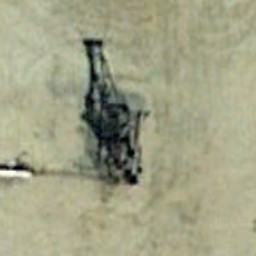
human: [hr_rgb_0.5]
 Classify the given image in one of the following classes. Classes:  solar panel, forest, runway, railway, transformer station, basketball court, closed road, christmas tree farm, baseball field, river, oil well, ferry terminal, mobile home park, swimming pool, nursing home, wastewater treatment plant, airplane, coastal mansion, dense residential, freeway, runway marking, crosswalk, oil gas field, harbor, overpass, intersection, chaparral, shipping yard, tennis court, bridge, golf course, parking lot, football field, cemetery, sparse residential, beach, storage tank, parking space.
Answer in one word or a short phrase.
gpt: oil well